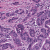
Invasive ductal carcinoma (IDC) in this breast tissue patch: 1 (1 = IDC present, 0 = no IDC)